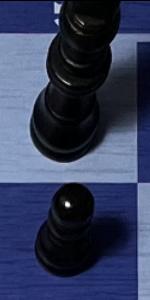
Label: Pawn_Black